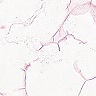
Metastatic tissue present: no